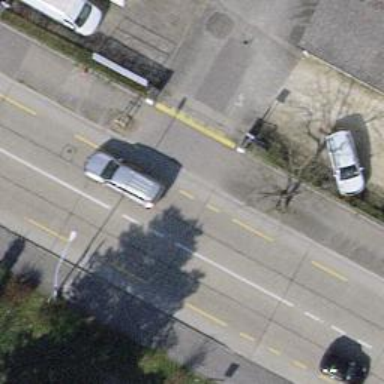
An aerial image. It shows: Service road with sidewalk.